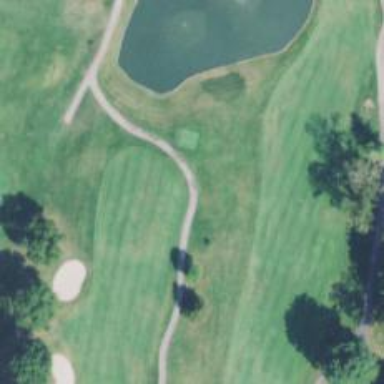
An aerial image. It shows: Service road designated as golf cart path.